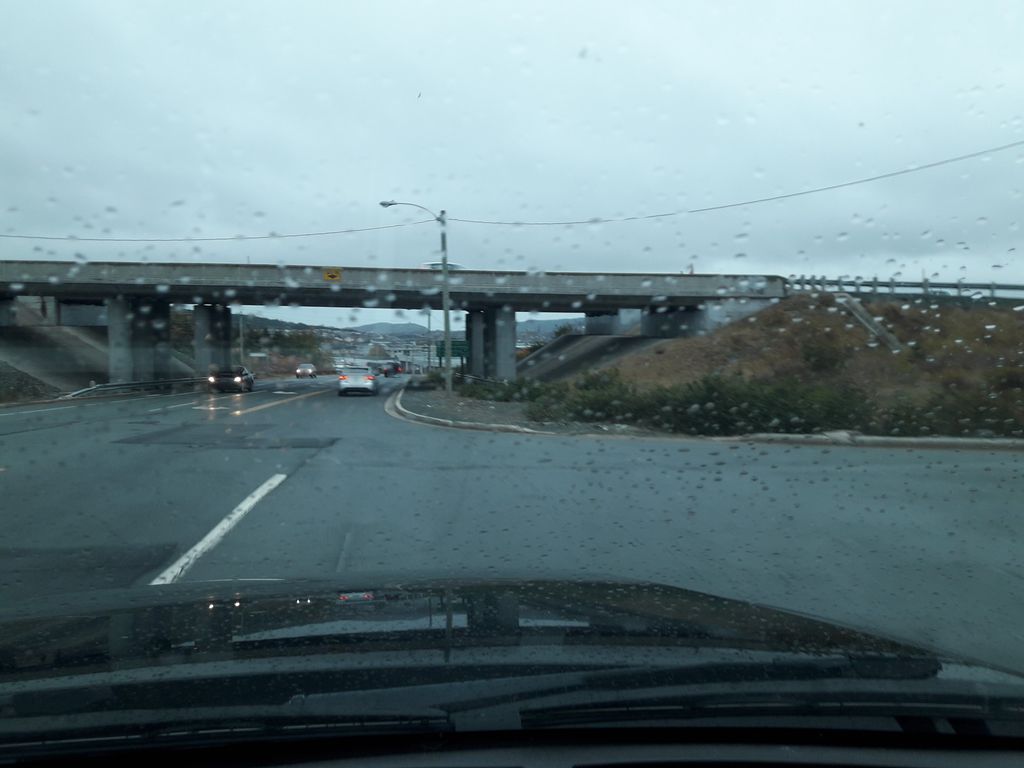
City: st_johns